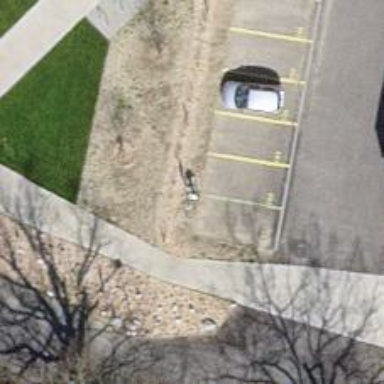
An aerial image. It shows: Charging station.